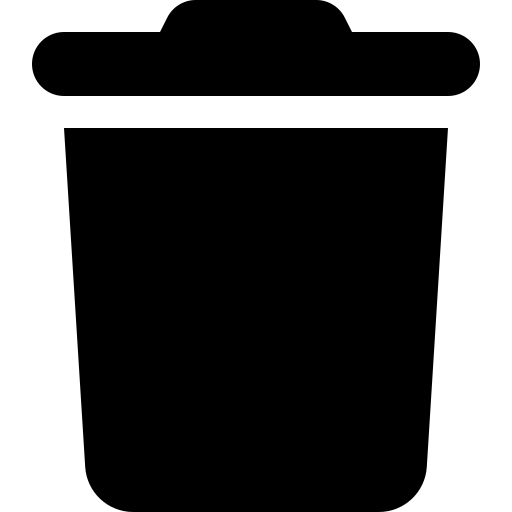
Tags: icon, FontAwesome, fa-icon, solid, trash